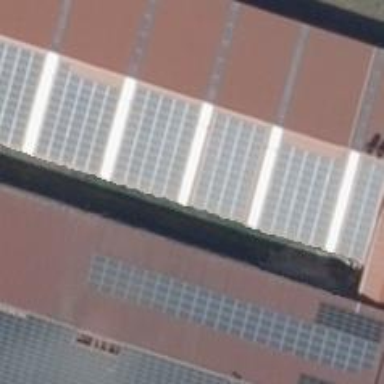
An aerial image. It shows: Solar power generator utilizing photovoltaic technology with solar photovoltaic panels.